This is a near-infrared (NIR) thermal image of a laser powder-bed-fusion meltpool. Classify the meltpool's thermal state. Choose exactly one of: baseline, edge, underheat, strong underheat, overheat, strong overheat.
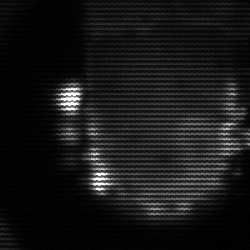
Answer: baseline